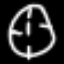
Label: clock